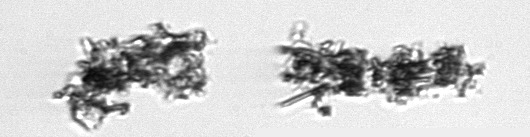
Label: Thalassiosira_TAG_external_detritus